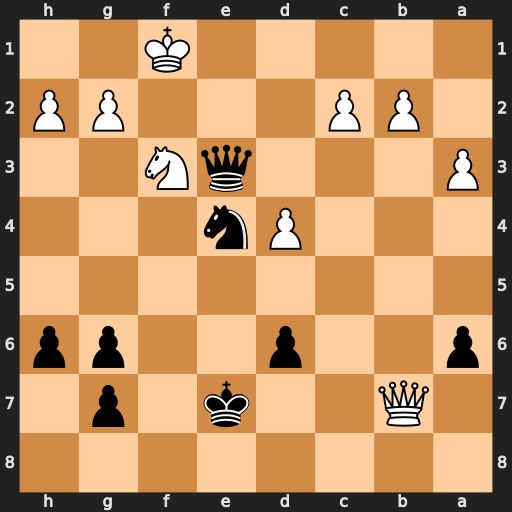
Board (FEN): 8/1Q2k1p1/p2p2pp/8/3Pn3/P3qN2/1PP3PP/5K2
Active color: b
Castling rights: -
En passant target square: -
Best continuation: Kf6 Qxe4 Qxe4